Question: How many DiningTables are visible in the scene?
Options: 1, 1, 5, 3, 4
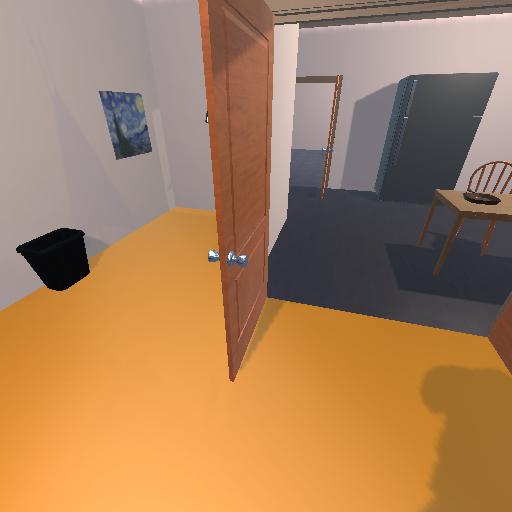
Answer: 1